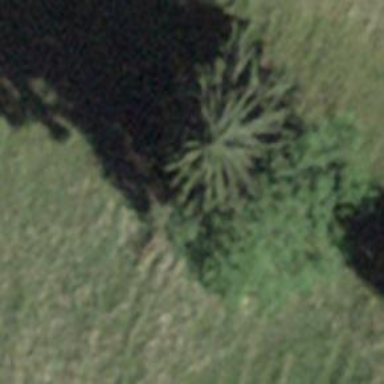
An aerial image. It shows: Beautiful tree in nature.